Interaction volume radius: 10 \u00c5
Interaction volume height: 25 \u00c5
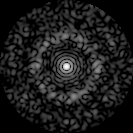
Disorder parameter: 0.8273